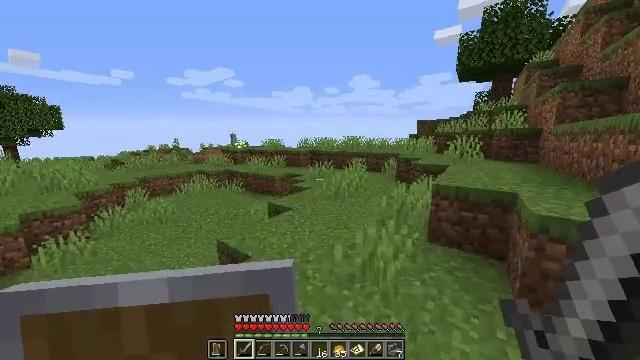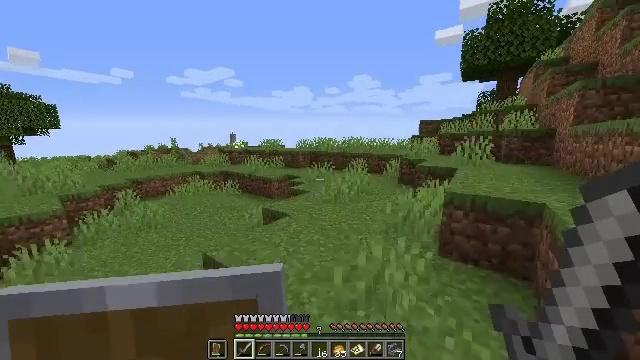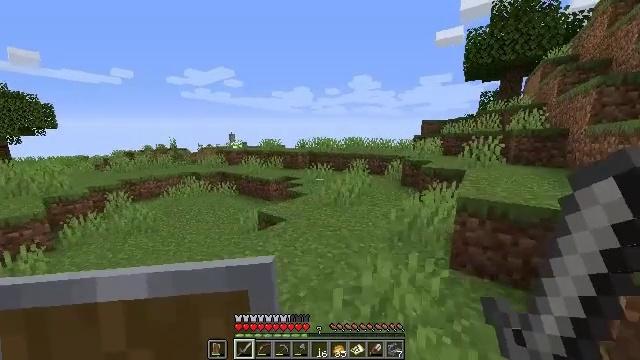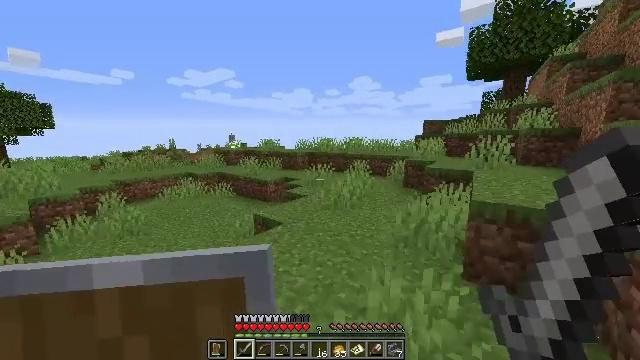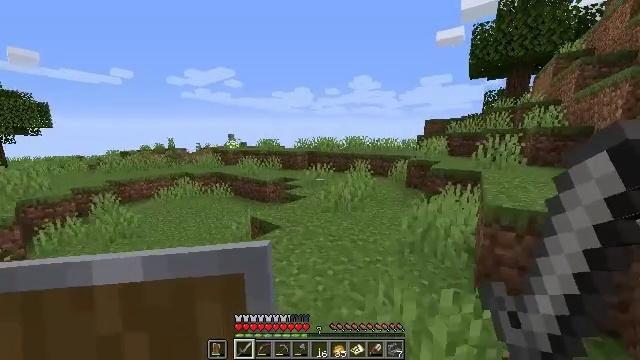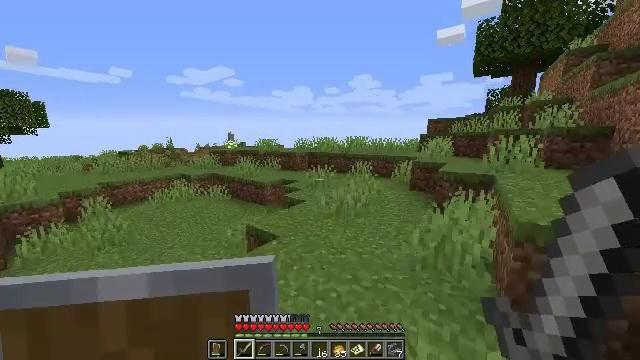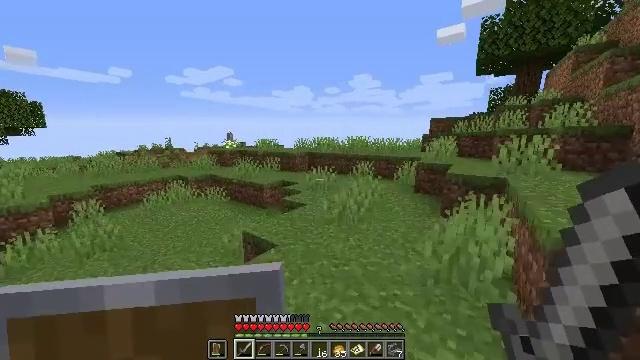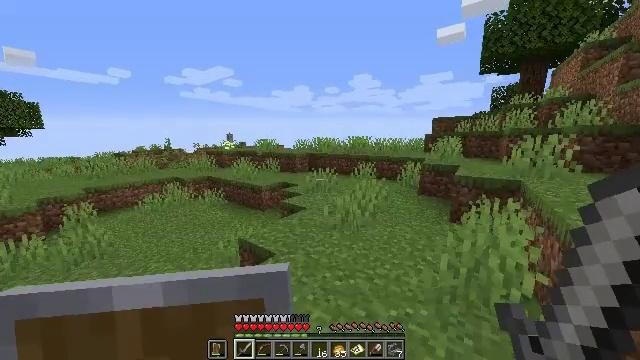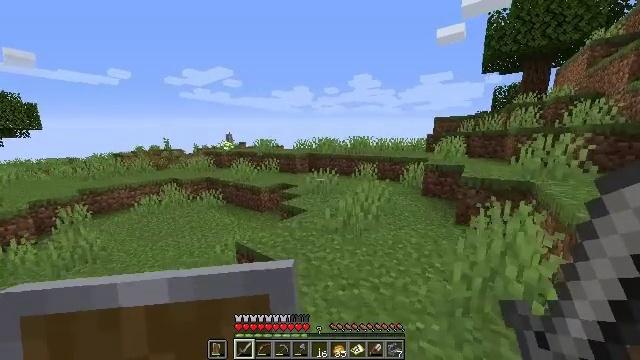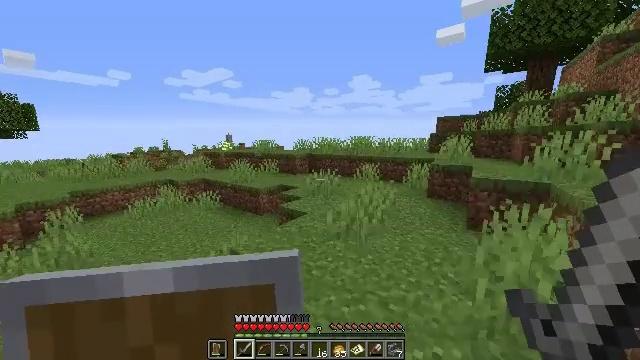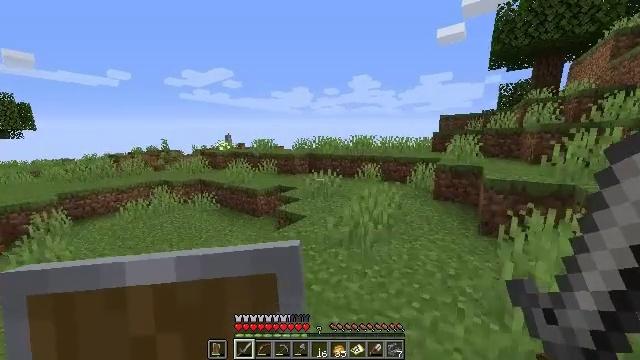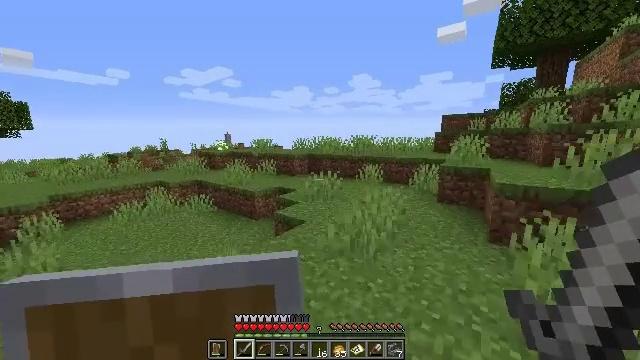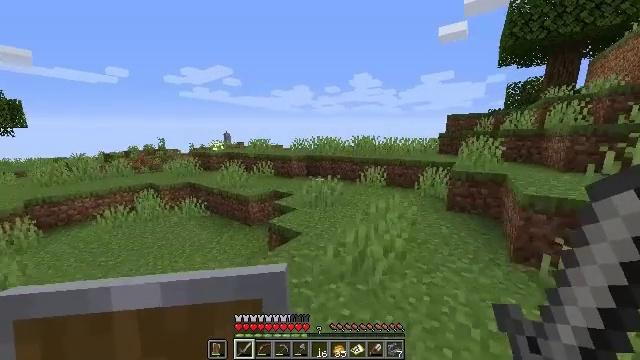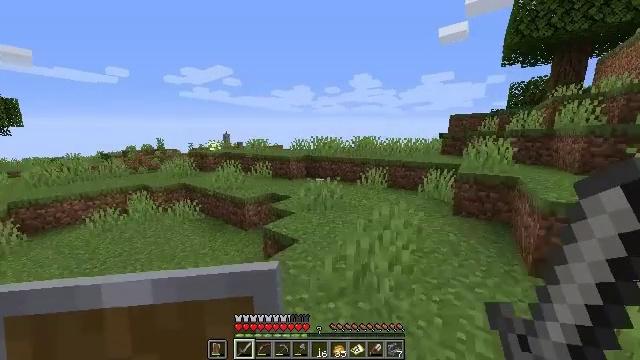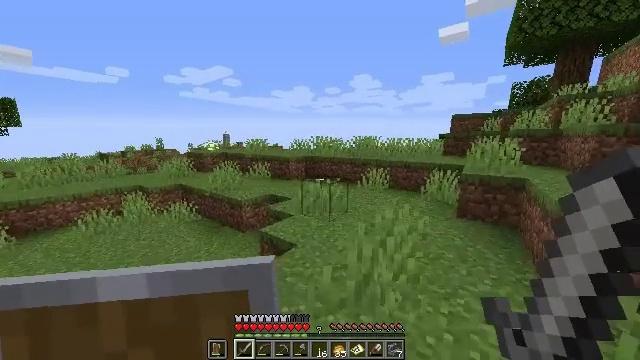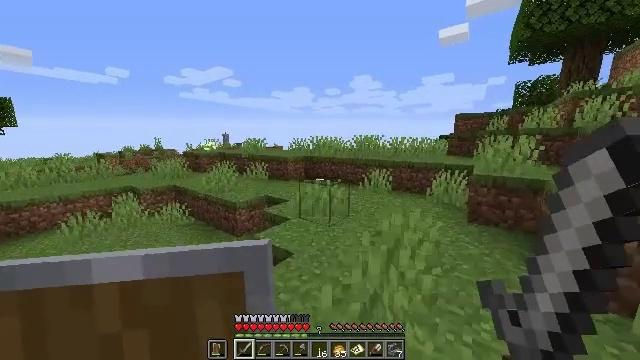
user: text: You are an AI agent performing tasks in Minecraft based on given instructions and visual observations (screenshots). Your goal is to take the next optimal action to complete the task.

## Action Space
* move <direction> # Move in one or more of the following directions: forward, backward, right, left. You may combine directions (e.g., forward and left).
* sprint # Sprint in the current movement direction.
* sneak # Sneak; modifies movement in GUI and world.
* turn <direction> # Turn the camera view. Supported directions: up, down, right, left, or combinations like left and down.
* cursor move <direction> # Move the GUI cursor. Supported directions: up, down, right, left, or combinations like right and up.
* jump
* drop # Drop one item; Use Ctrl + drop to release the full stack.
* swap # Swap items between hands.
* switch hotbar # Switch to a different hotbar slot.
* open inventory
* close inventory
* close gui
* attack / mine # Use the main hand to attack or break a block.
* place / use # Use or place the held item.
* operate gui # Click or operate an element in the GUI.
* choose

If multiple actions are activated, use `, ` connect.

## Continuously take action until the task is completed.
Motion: motion action
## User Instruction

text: Break the poppy plant.
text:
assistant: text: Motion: move forward
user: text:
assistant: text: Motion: move forward
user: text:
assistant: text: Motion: move forward
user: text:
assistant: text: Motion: move forward
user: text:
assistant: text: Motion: move forward
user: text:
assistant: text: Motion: move forward
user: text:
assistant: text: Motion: move forward
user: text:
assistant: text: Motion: move forward
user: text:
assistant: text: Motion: move forward
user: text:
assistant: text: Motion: move forward
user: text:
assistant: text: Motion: move forward
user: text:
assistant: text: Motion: move forward
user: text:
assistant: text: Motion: move forward
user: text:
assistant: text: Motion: move forward
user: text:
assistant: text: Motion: move forward
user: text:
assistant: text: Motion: move forward
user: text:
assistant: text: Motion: move forward
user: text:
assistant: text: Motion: move forward
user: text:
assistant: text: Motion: move forward
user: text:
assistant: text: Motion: move forward
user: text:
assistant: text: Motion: move forward
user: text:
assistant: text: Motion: move forward
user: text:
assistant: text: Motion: move forward
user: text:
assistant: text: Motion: move forward
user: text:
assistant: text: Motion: move forward
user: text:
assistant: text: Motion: move forward
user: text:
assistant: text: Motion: move forward
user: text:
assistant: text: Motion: move forward
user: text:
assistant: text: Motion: move forward
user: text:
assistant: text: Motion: move forward and move left